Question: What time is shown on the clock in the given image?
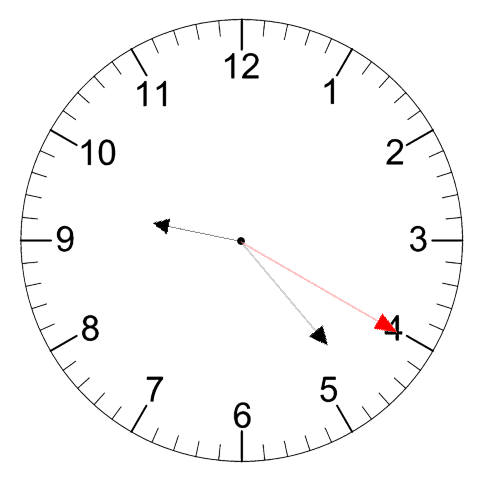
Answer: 09:23:20